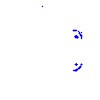
Particle: proton